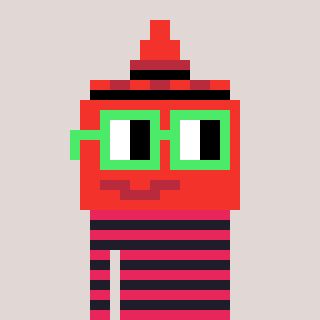
a pixel art character with square light green glasses, a ketchup-shaped head and a grayscale-colored body on a warm background